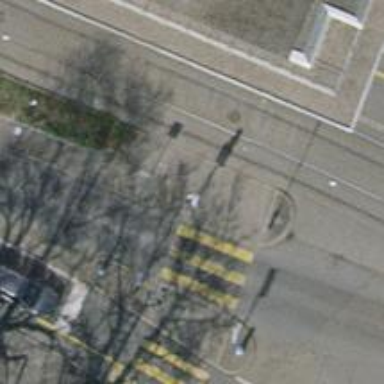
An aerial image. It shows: Asphalt cycleway.